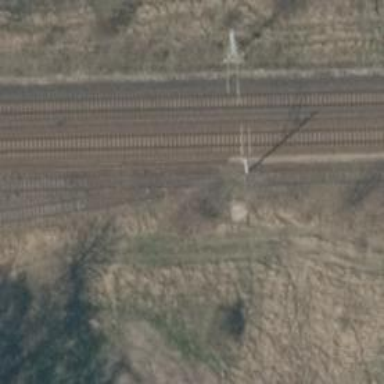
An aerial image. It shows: Abandoned railway siding.